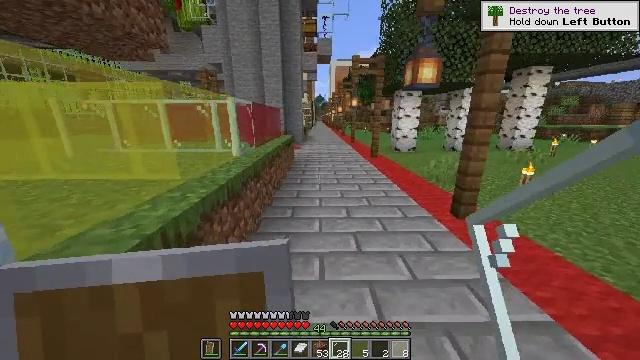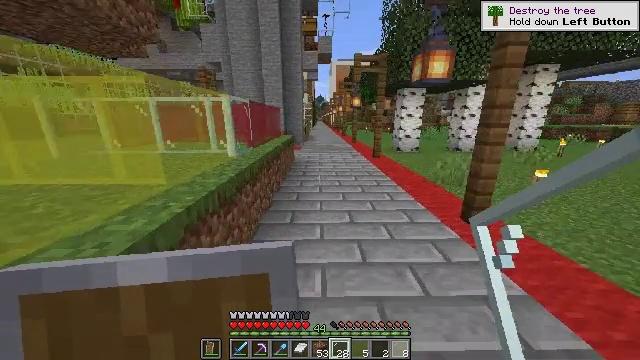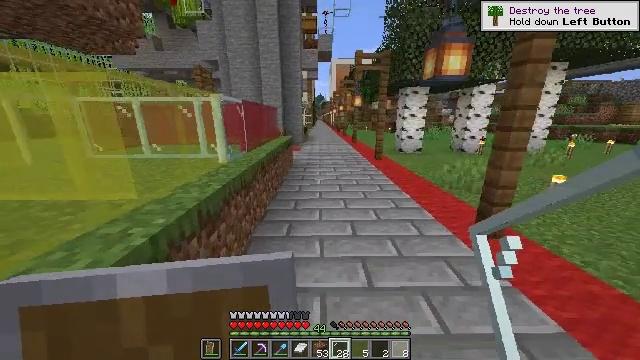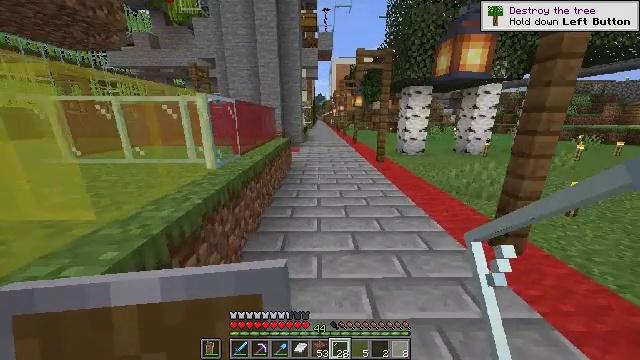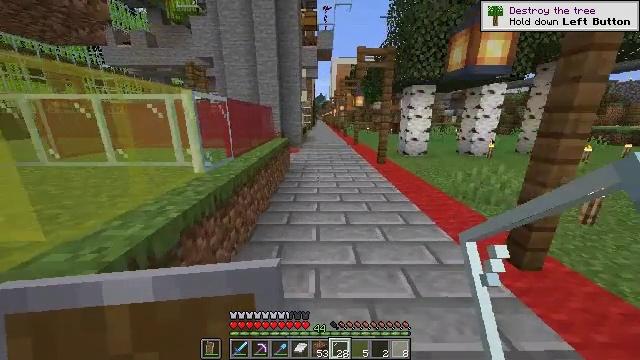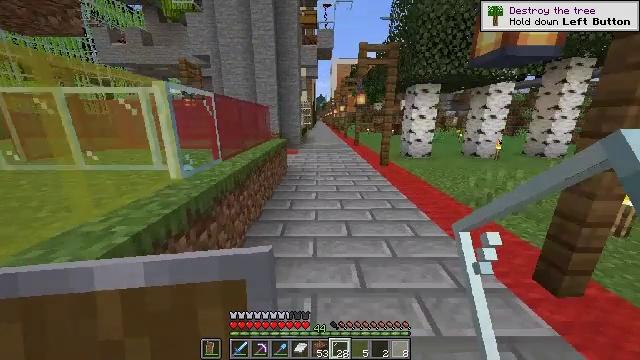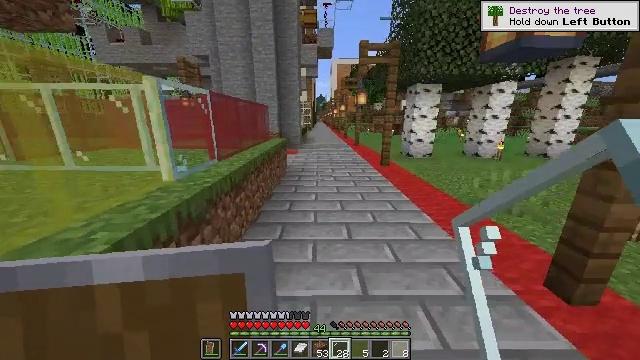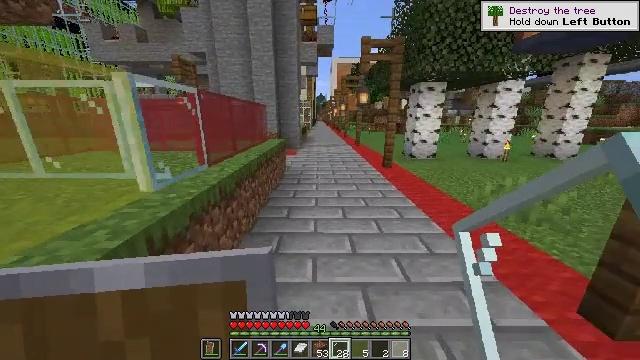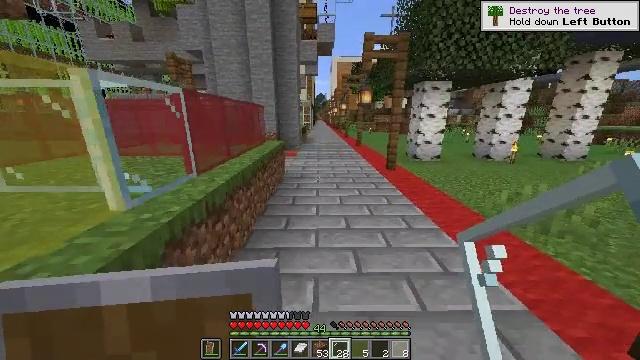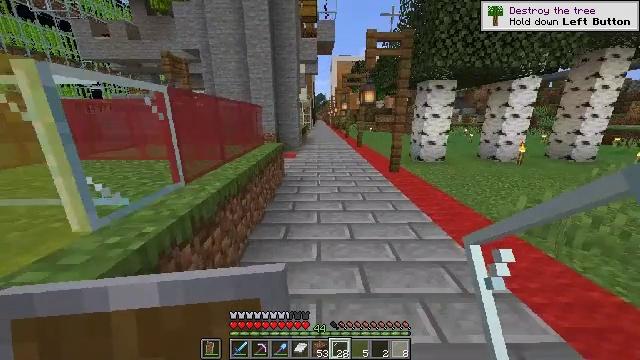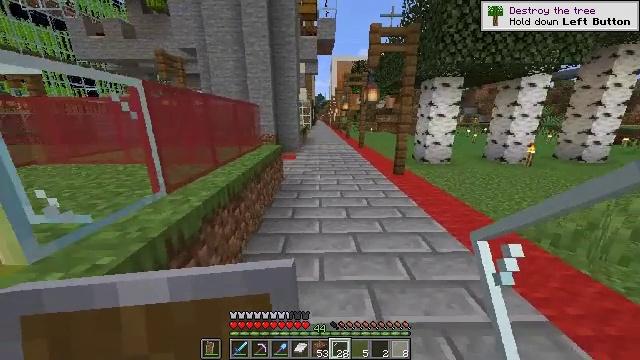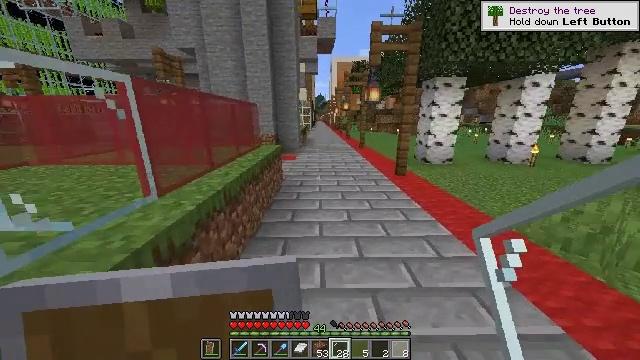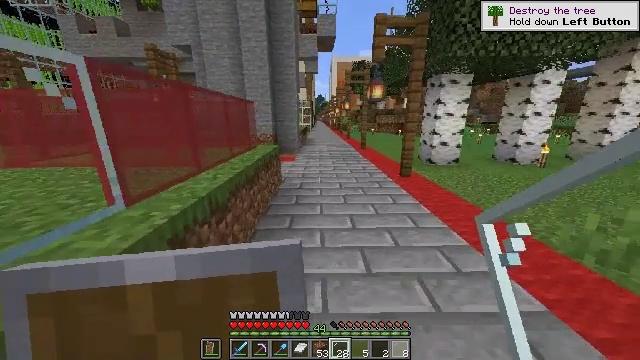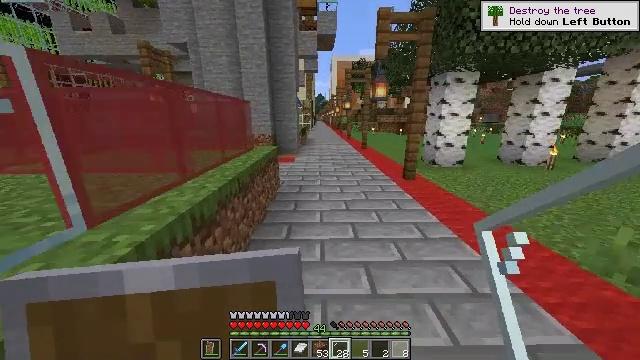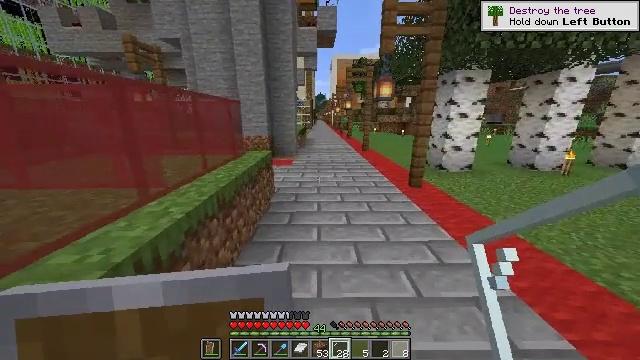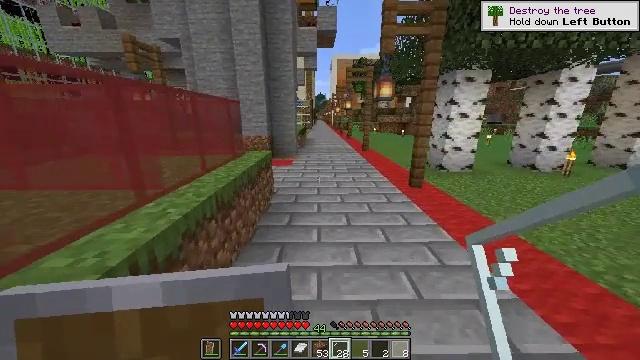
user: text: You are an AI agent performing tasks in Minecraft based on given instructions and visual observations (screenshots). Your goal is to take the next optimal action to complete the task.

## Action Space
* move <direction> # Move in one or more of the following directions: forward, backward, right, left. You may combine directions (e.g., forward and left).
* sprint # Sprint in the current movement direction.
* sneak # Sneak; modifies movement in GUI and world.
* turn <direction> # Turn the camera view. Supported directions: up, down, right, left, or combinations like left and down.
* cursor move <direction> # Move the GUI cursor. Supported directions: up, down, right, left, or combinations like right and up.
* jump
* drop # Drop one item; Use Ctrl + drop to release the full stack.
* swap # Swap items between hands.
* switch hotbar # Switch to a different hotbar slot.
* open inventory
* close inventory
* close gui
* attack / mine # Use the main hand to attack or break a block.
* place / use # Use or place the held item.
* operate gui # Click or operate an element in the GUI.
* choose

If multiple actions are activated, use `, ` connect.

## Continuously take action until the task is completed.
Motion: motion action
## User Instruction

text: Use 6 magenta stained glass to make magenta stained glass pane.
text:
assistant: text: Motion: move forward
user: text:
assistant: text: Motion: move forward
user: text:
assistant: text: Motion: move forward
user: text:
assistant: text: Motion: move forward
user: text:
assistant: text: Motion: move forward
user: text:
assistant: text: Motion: move forward
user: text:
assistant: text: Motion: move forward
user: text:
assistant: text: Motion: move forward
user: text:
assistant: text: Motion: move forward
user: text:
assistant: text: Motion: move forward
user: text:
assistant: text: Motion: move forward
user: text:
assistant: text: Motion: move forward
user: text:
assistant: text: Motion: move forward
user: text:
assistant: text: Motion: move forward
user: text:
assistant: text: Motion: move forward
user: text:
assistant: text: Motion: move forward
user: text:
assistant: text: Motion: move forward
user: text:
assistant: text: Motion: move forward
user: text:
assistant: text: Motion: move forward
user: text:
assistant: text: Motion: move forward
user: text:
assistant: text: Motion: move forward
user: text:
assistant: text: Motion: move forward
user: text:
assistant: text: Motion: move forward
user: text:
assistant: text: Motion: move forward
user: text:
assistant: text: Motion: move forward
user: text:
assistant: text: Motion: move forward
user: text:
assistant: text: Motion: move forward
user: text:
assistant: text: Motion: move forward
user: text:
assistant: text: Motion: move forward
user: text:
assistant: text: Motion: move forward